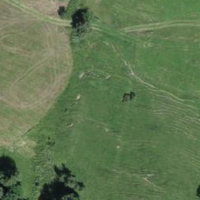
EUNIS habitat code: 24
Species observed at this site:
Cirsium palustre